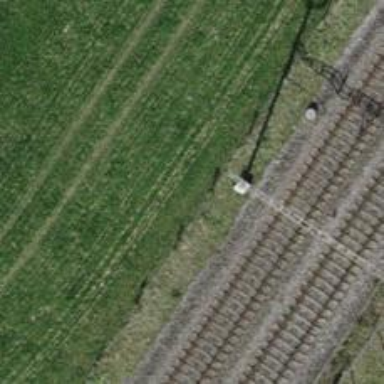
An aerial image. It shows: Power pole.